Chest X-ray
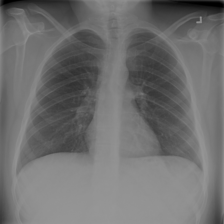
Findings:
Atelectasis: negative
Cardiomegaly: negative
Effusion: negative
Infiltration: negative
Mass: negative
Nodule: negative
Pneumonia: negative
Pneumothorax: negative
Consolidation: negative
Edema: negative
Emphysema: negative
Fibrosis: negative
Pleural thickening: negative
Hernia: negative